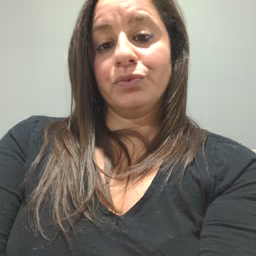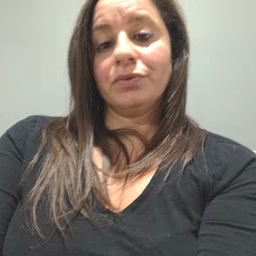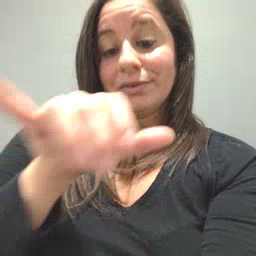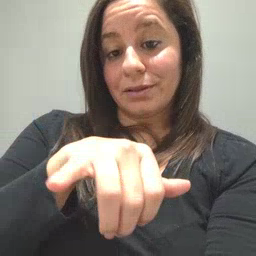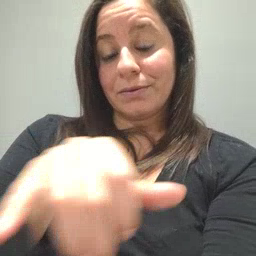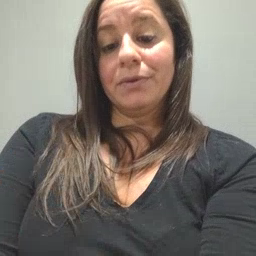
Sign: stay